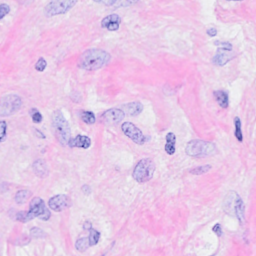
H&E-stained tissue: Breast